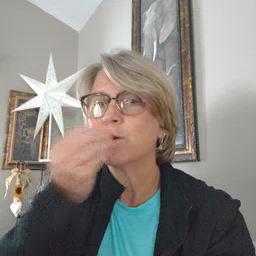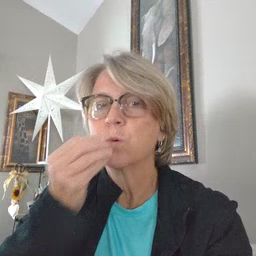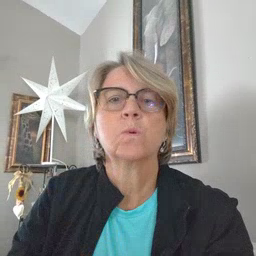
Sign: food